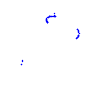
Particle: proton